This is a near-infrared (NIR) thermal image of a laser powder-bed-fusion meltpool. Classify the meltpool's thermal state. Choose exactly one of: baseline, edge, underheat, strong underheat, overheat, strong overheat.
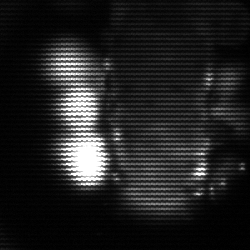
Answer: strong underheat